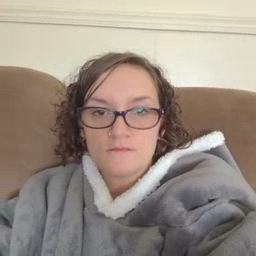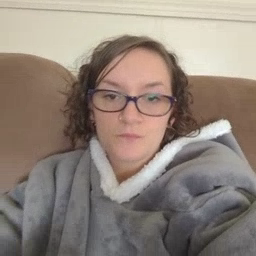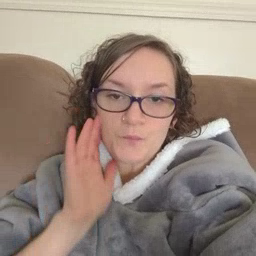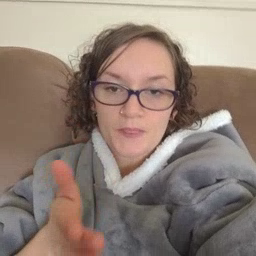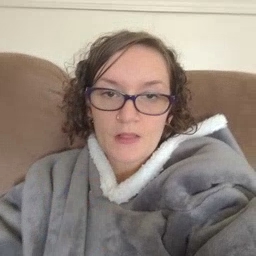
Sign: will